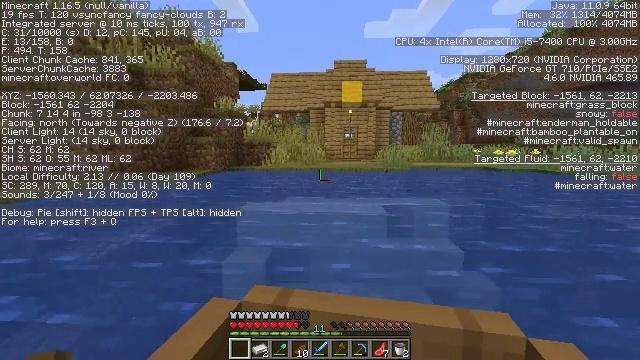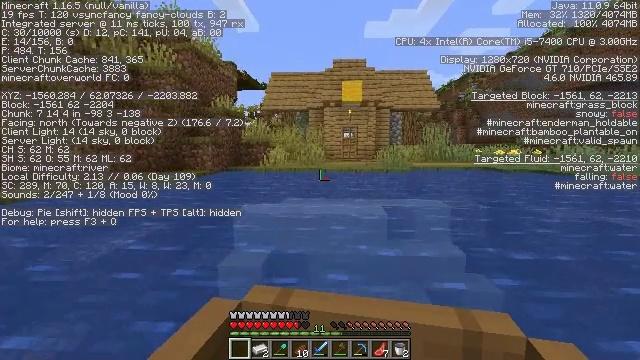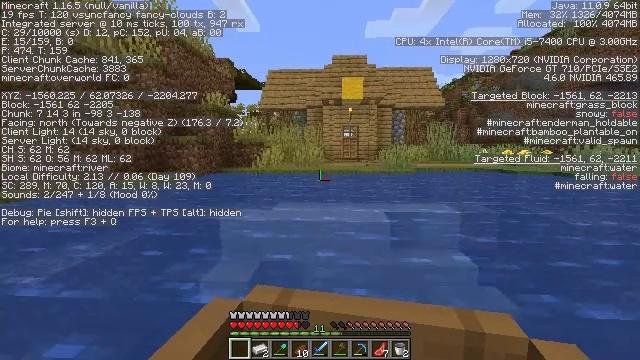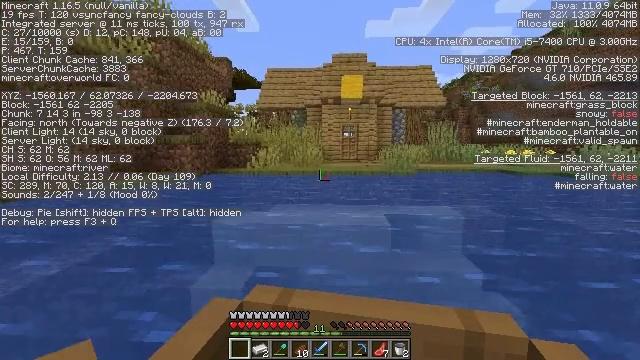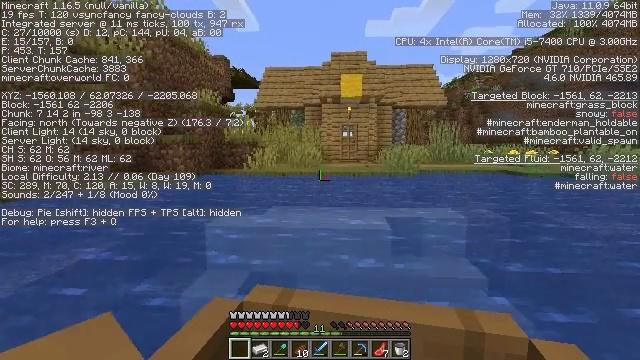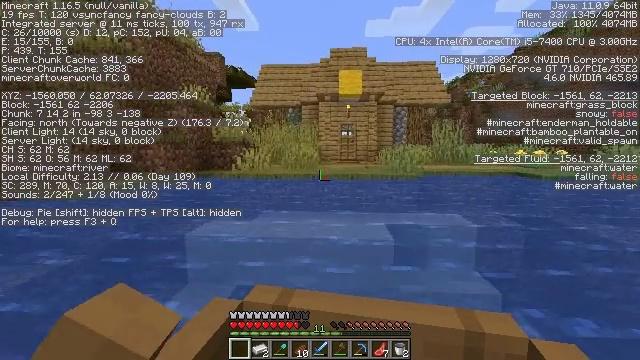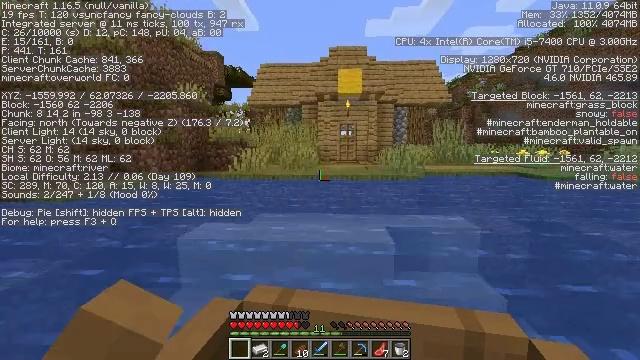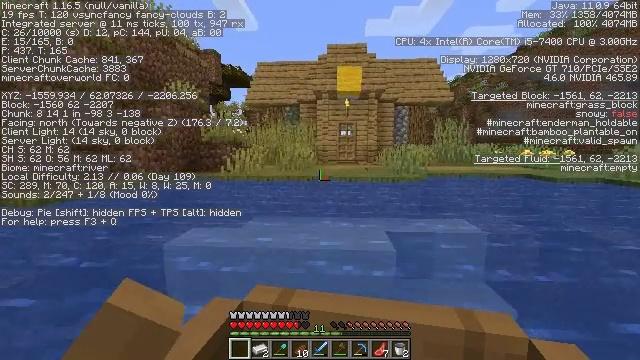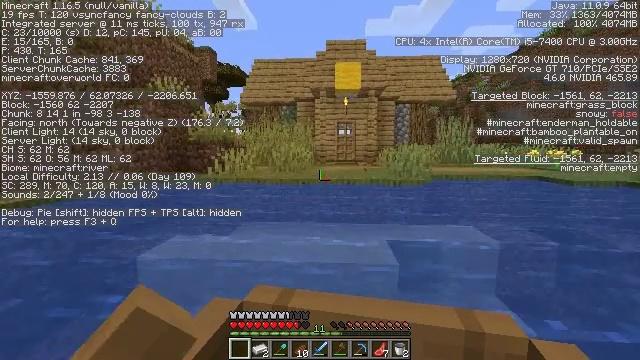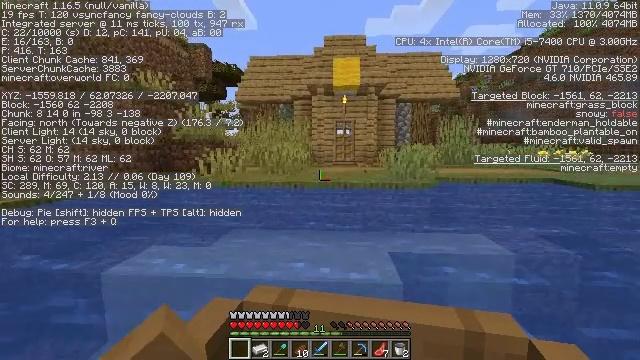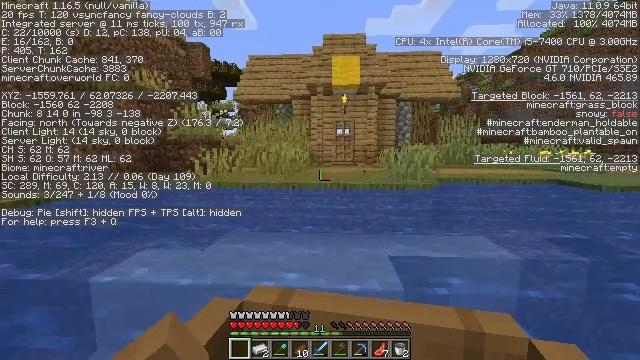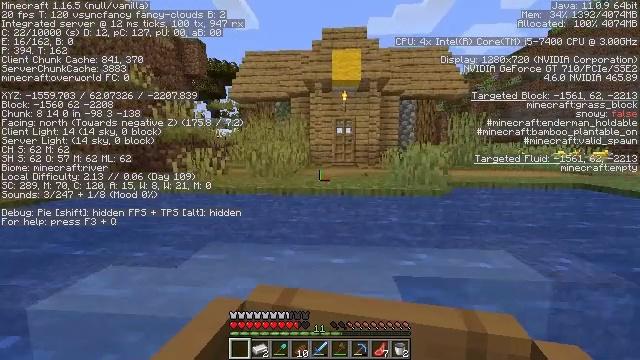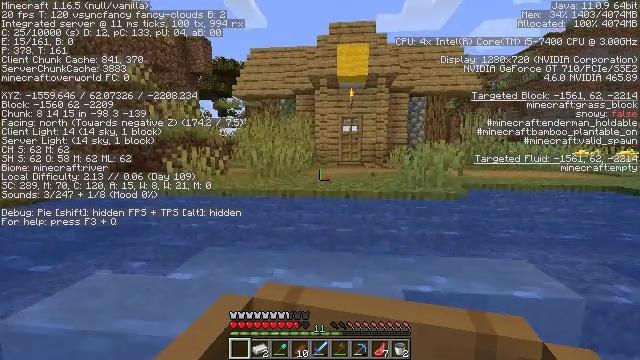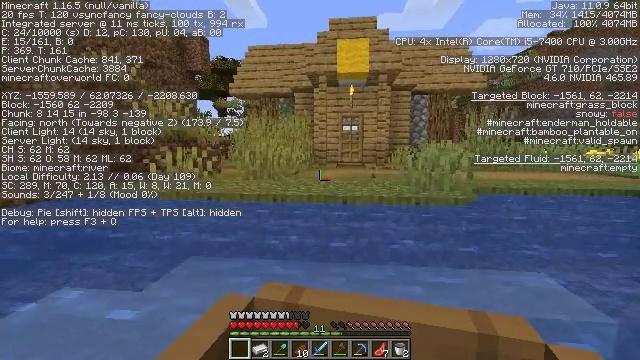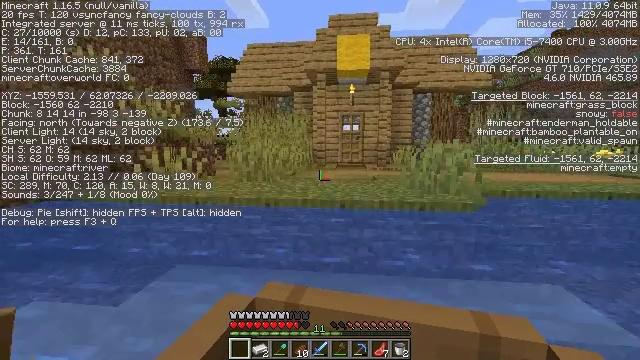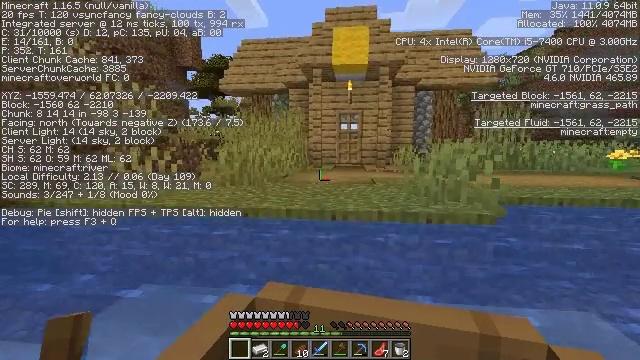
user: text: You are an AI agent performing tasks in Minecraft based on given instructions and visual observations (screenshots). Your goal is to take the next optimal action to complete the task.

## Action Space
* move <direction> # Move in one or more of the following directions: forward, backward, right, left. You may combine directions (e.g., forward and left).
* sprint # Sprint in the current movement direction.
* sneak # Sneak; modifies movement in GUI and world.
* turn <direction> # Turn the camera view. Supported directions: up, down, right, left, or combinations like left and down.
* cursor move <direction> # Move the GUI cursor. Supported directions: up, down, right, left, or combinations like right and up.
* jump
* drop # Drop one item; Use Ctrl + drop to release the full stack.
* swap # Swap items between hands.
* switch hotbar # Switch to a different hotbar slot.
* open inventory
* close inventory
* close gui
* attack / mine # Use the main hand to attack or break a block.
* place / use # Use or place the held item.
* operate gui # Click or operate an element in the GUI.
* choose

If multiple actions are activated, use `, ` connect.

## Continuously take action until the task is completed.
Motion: motion action
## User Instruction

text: Mine a hay block from the field.
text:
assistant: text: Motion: move forward
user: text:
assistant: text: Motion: move forward
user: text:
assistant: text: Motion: move forward
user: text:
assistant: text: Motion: move forward
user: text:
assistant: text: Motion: move forward
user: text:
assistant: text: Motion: move forward
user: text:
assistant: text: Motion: move forward
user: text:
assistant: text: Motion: move forward
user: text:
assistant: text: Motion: move forward
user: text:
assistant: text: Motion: move forward
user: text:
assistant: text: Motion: move forward
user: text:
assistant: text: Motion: move forward, turn left
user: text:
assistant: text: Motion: move forward
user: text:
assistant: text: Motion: move forward
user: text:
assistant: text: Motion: move forward
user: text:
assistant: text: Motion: move forward
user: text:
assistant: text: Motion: move forward
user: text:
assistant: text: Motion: move forward
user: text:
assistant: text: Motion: move forward
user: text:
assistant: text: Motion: no_op
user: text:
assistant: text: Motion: no_op
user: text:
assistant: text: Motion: no_op
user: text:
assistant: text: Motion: no_op
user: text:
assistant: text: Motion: no_op
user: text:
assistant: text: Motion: sneak
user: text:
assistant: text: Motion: sneak
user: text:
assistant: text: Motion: sneak
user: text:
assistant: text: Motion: no_op
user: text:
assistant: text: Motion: no_op
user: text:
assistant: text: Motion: no_op